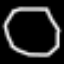
Label: octagon